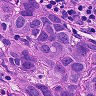
Metastatic tissue present: yes